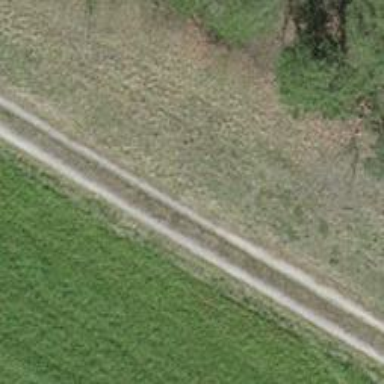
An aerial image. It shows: Grass track with grade3 surface.